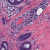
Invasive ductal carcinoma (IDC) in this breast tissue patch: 1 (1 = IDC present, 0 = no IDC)